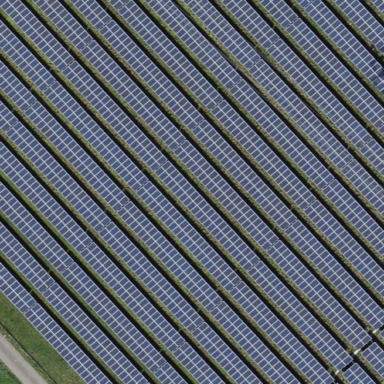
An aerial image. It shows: Solar power generator using photovoltaic method with solar photovoltaic panel types.